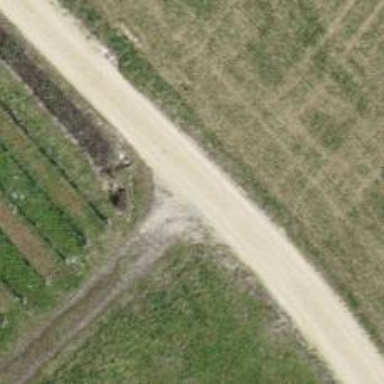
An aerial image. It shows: Track road with grade4 tracktype.